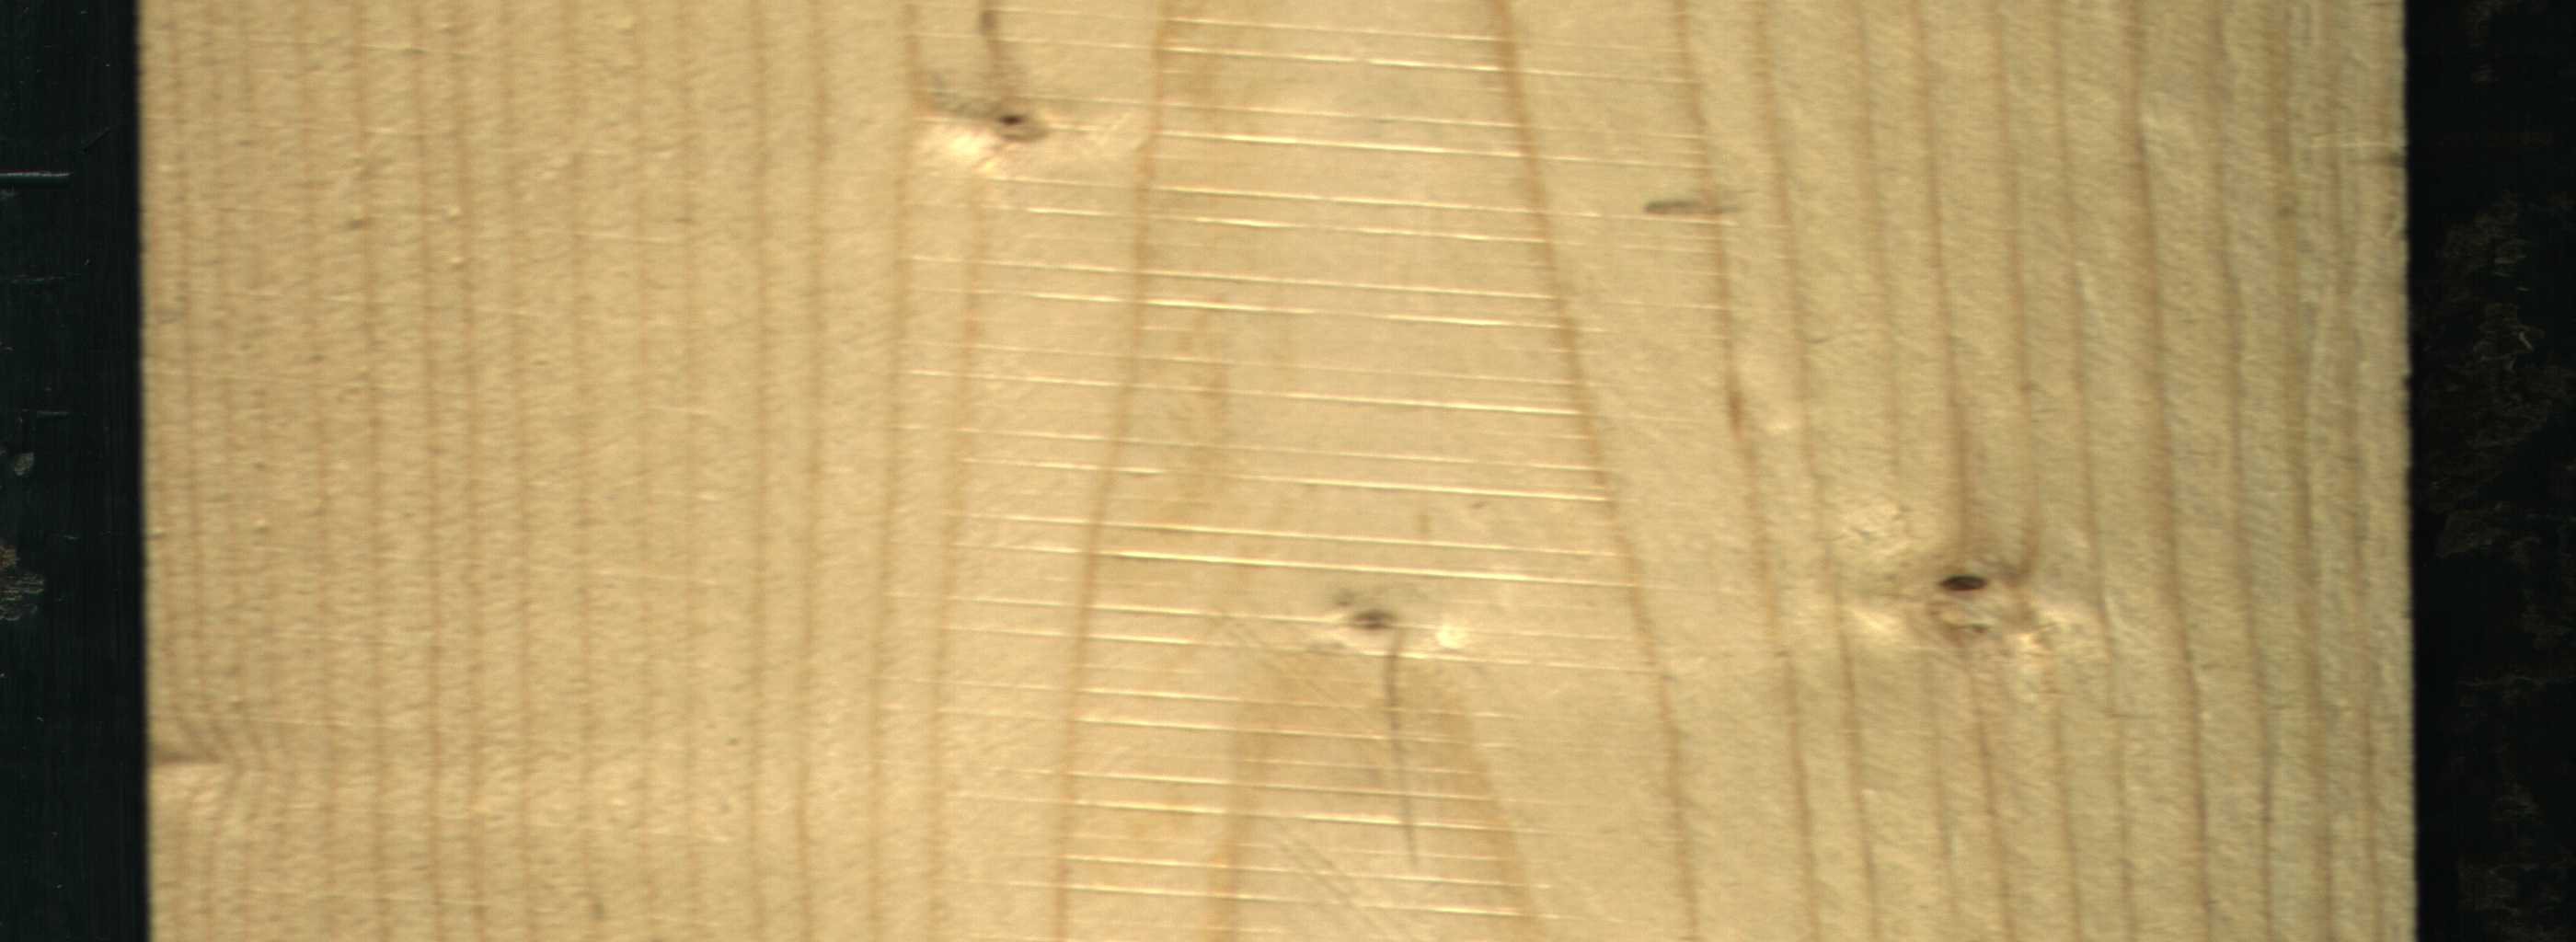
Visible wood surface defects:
Dead_Knot
Live_Knot
Live_Knot